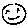
Label: smiley face